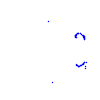
Particle: proton